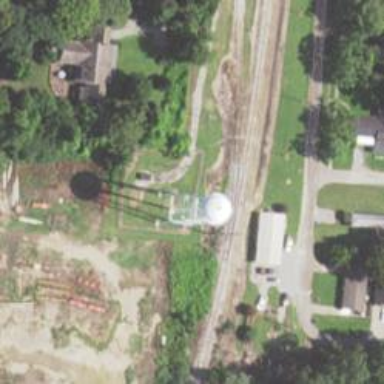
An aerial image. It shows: Water tower that is man-made.